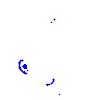
Particle: pion